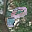
Label: 8